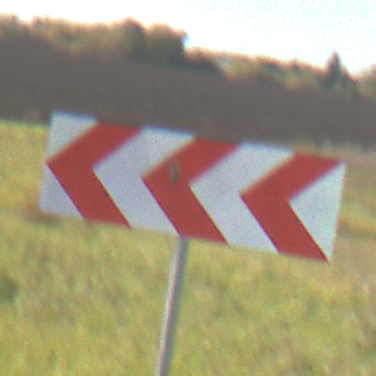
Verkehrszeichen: RichtungstafelnInKurvenGrossRechts
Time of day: MorningAfternoon
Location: Outdoor (Nature)
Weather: Clear
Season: Autumn
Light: Natural